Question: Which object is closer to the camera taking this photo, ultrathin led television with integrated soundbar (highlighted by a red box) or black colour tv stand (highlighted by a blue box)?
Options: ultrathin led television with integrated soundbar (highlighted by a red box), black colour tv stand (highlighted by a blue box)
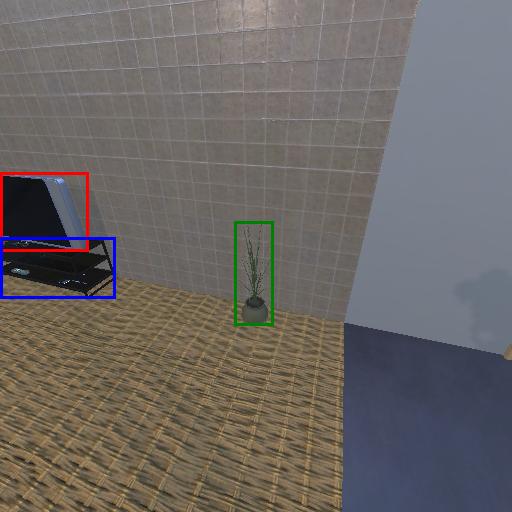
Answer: ultrathin led television with integrated soundbar (highlighted by a red box)